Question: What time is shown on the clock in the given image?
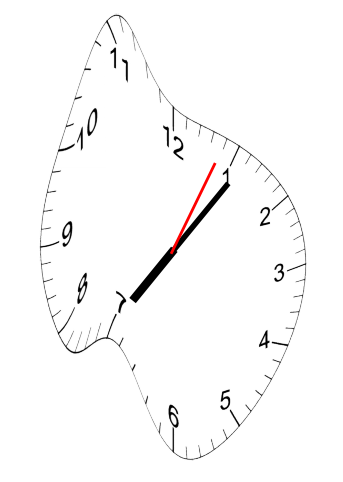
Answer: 07:06:04